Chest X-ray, PA view. Patient: 54 years old, sex M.
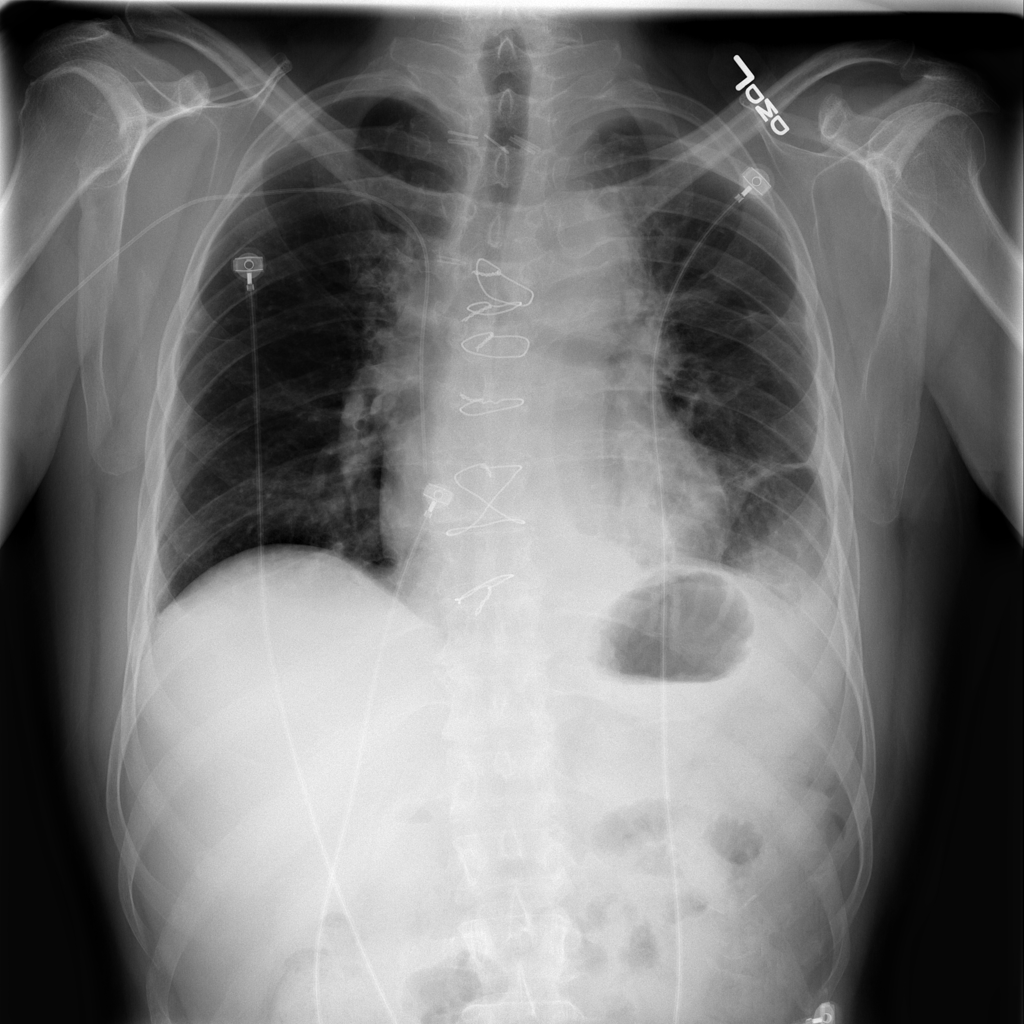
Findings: Effusion